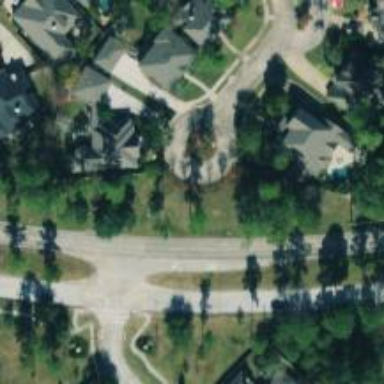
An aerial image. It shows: Turning loop on the road.